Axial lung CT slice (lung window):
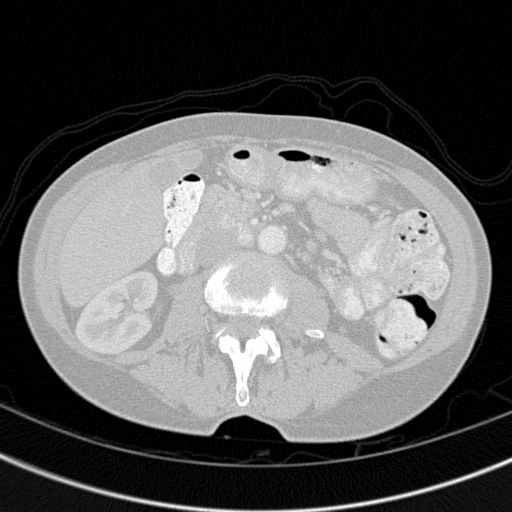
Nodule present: no